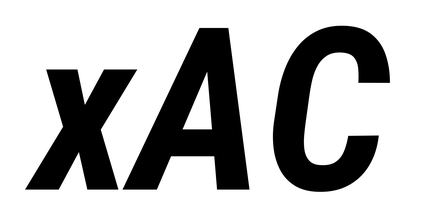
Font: Roboto-Italic_Condensed_Bold_Italic